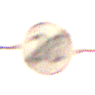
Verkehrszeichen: EndeGeschwindigkeit20
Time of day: Night
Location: Outdoor (Nature)
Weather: Clear
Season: NotSpecified
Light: Natural